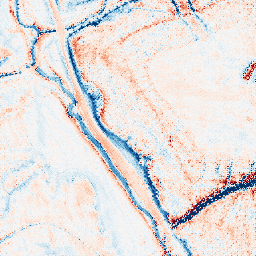
Category: edge_preserving
Decomposition family: bilateral
Decomposition parameters: d: 21
sigma_color: 50
sigma_space: 25
Upsampling method: regularized
Upsampling parameters: scale: 2
lambda_reg: 0.1
Upsampling scale: 2